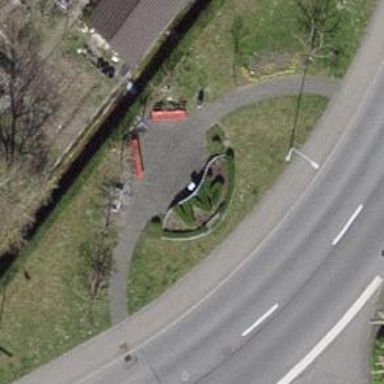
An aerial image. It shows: Red bench.